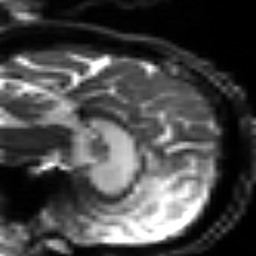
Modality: sbref
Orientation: sagittal
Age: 69
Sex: male
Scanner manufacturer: siemens
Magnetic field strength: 3 T
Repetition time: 3.2 s
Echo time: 0.081 s